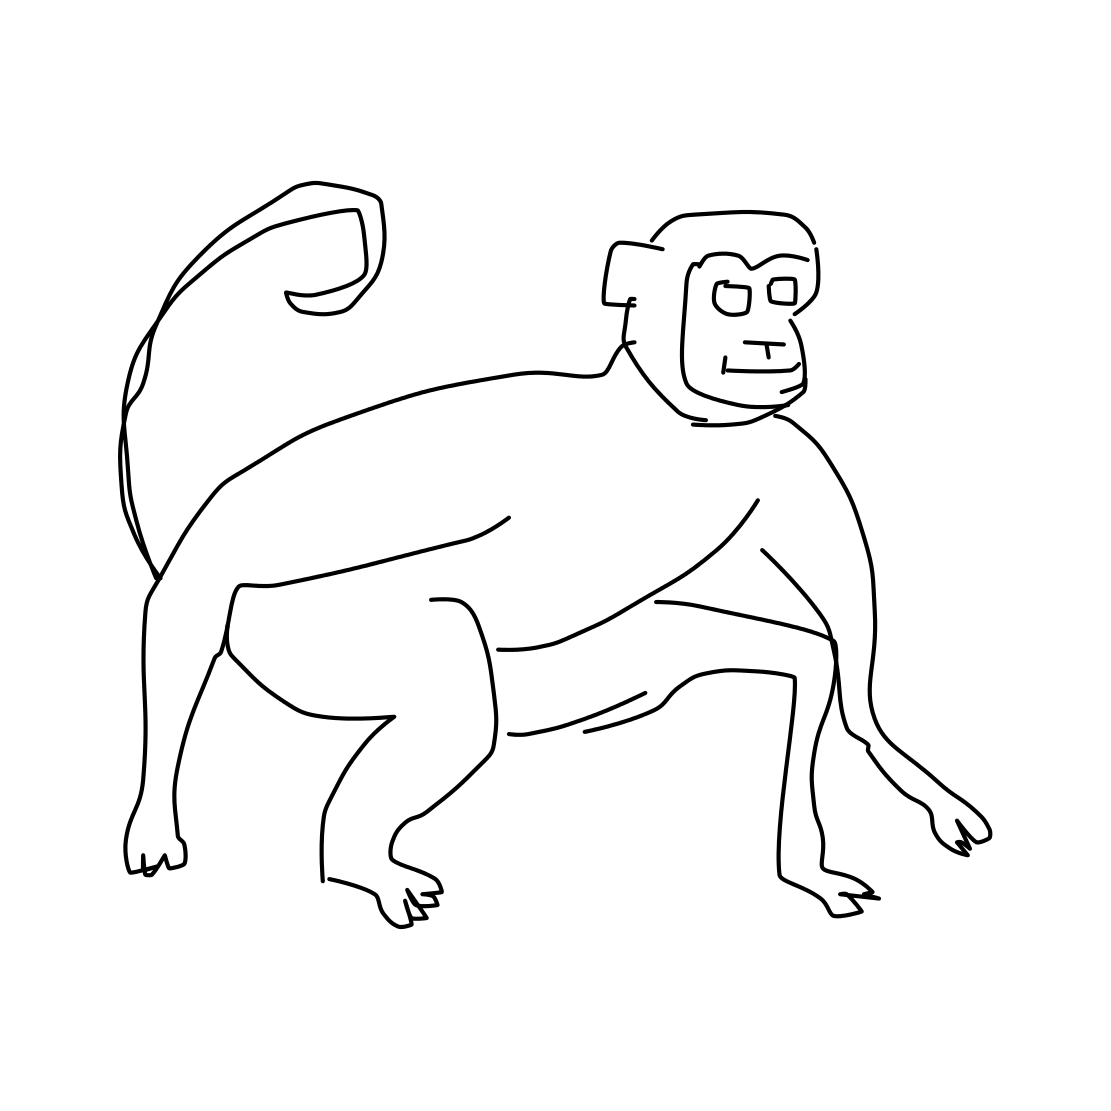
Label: monkey